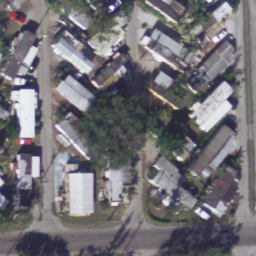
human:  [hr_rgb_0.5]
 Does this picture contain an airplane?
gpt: no

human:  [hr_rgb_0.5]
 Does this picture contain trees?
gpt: yes

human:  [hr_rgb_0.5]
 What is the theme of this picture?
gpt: mobile home park

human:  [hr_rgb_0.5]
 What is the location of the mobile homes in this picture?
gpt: left, center and right